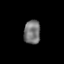
Tissue: lung
Cell type: T cells
Senescence score: 0.2135
Nuclear area (px): 388
Mean DAPI intensity: 117.884